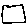
Label: square